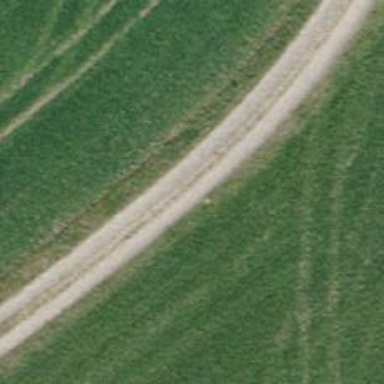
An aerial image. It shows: Track with grade2 pebblestone surface.